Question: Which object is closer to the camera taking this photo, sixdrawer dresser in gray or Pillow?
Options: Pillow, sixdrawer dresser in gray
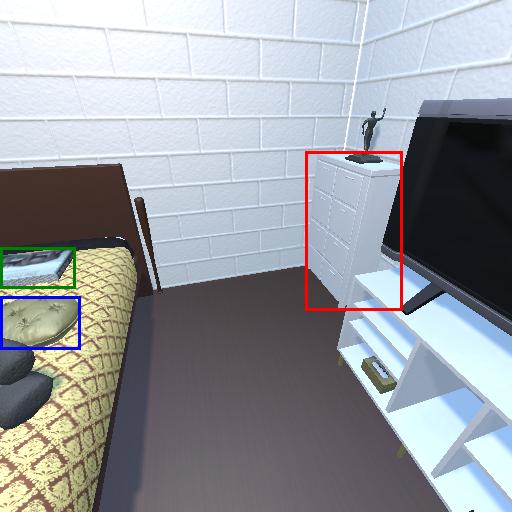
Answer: Pillow